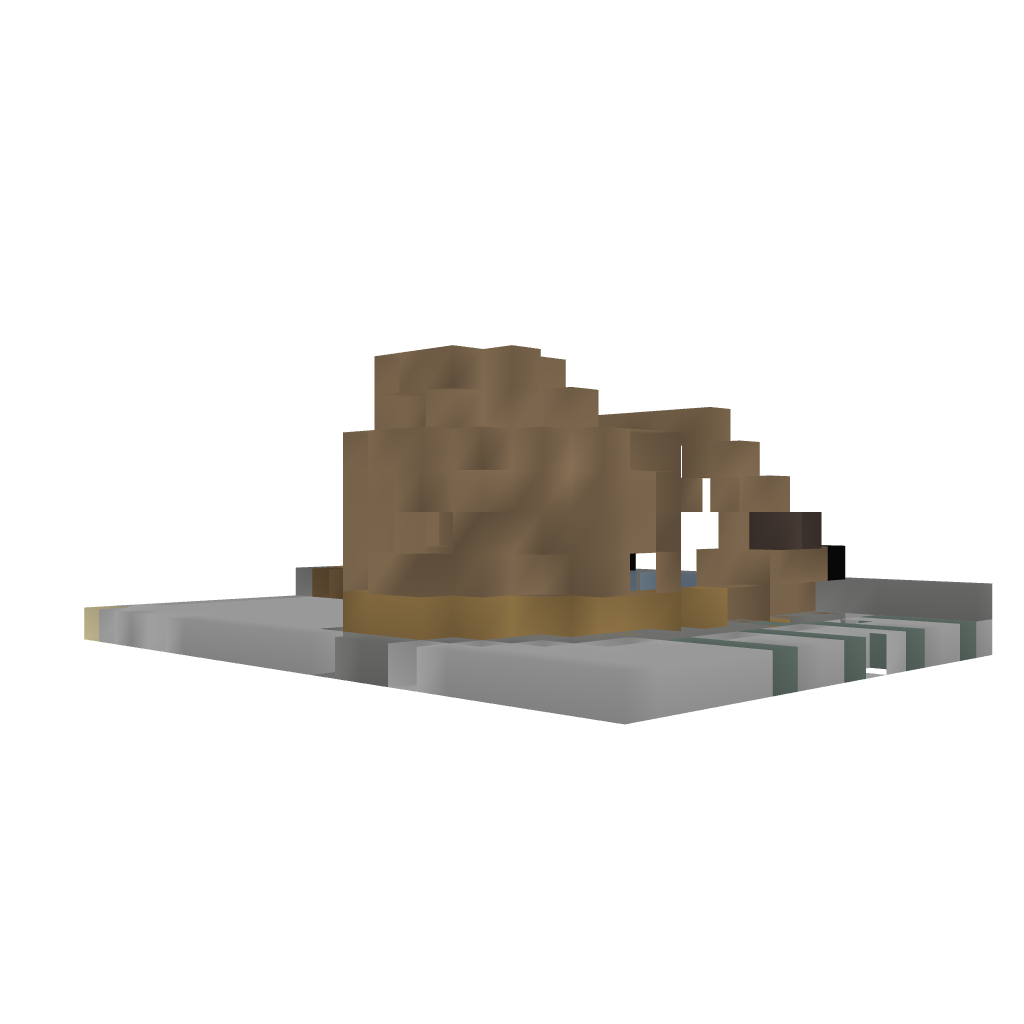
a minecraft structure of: cool boat dock